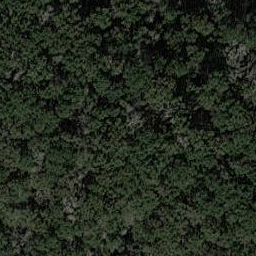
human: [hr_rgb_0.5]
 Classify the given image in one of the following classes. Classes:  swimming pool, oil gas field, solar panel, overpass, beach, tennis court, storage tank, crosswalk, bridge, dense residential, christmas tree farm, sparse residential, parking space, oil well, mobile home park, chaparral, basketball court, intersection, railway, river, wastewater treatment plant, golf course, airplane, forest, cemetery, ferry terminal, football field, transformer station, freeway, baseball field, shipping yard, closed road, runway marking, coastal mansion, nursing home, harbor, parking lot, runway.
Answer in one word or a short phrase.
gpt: forest